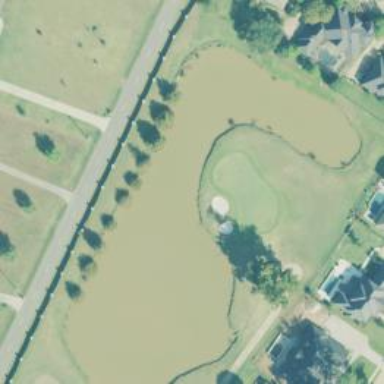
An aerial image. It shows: Golf hole.